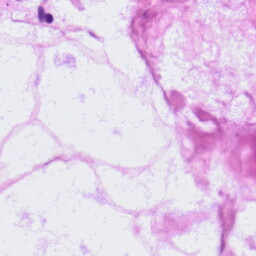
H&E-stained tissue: LymphNode